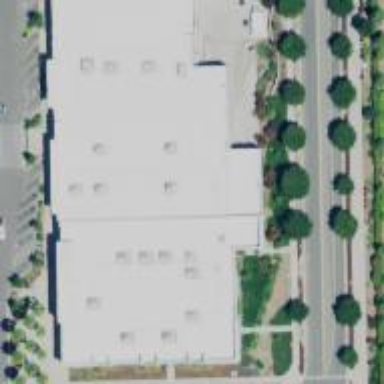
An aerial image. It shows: Commercial building.